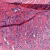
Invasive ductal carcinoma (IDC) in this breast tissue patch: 1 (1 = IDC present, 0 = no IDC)